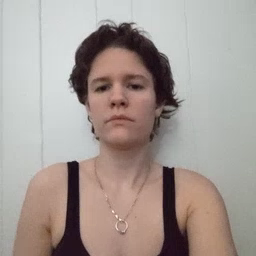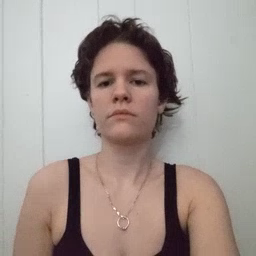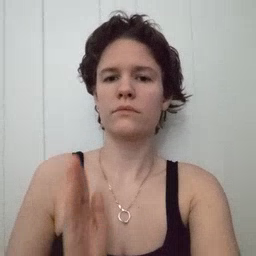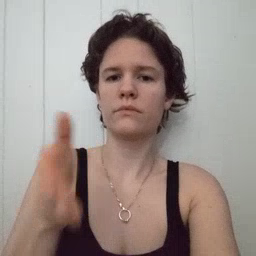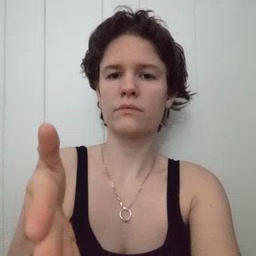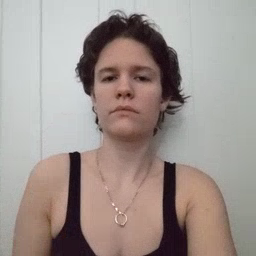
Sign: after